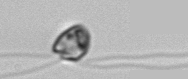
Label: flagellate_morphotype1